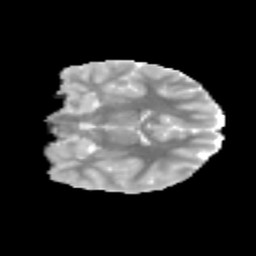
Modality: MD
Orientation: coronal
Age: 11
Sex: male
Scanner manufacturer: siemens
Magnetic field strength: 3 T
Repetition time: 3.8 s
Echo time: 0.07 s